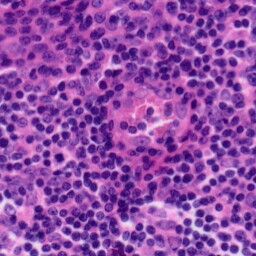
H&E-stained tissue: Tonsil